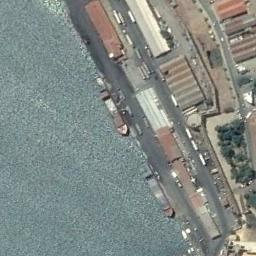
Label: ship